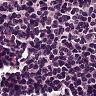
Metastatic tissue present: no